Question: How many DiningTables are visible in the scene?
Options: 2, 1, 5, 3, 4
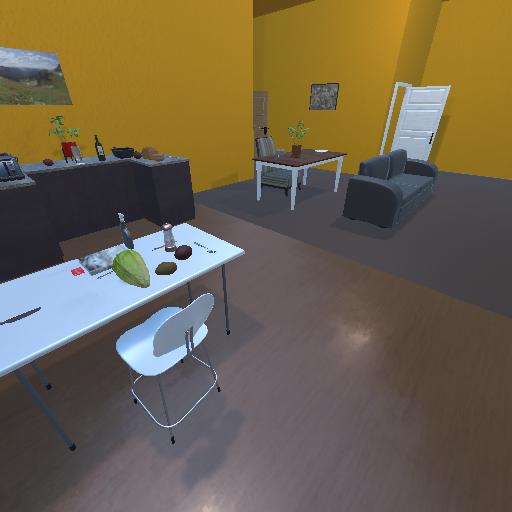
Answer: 2